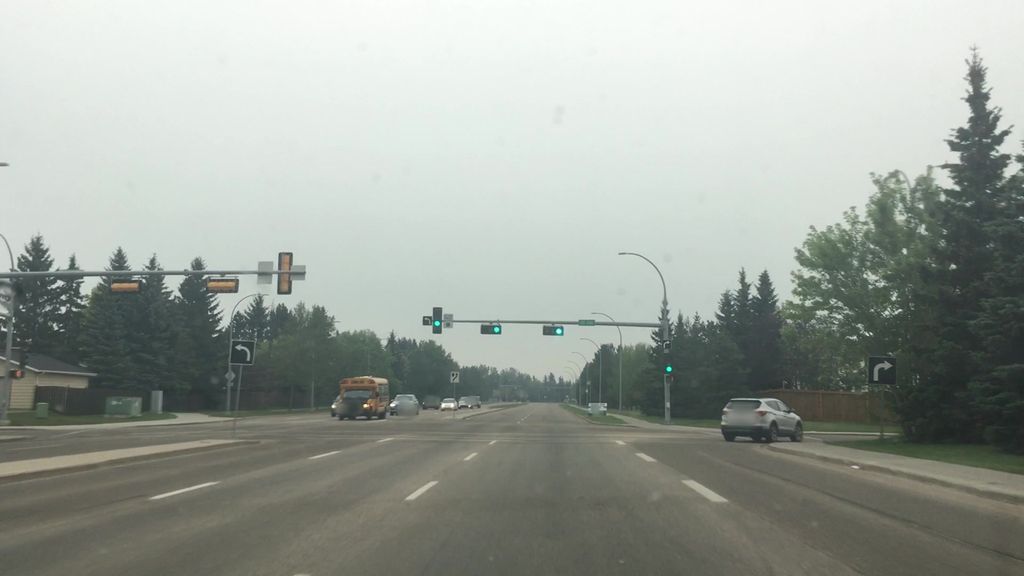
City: edmonton